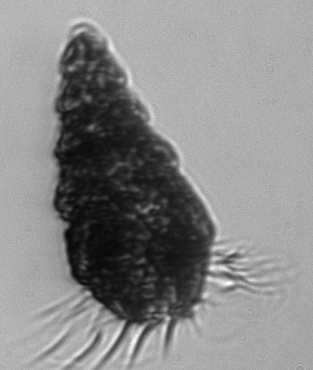
Label: Laboea_strobila